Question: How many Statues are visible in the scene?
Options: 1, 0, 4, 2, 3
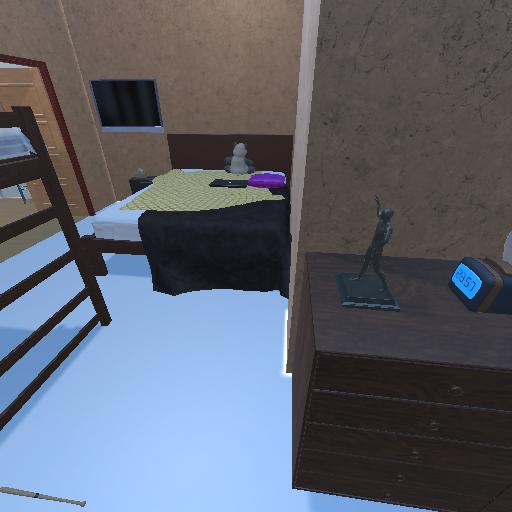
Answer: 1